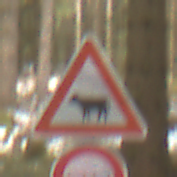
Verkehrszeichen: ViehtriebRechts
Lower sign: Ueberholverbot
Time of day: MorningAfternoon
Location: Outdoor (Nature)
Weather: Overcast
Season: Winter
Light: Natural